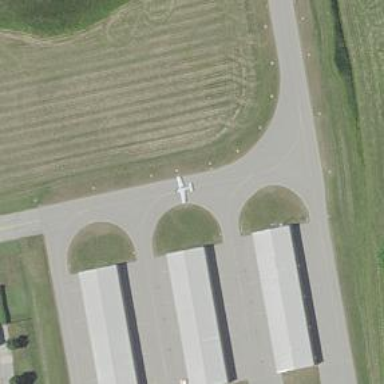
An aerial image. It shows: Image of taxiway at airport.